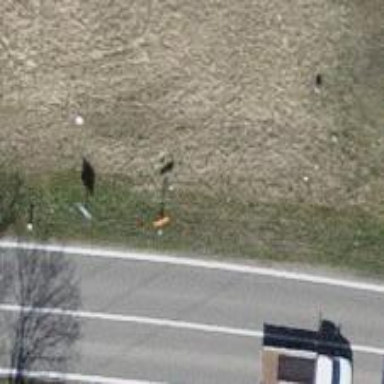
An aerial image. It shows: Pole with roofed pipeline marker.